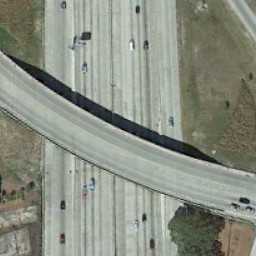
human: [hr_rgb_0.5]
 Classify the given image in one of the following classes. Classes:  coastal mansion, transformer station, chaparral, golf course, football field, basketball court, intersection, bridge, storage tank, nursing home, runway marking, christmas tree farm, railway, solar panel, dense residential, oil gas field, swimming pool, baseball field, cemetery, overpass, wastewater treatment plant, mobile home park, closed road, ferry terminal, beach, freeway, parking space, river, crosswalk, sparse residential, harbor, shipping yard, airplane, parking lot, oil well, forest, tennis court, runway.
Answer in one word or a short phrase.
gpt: overpass